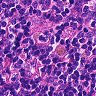
Metastatic tissue present: no